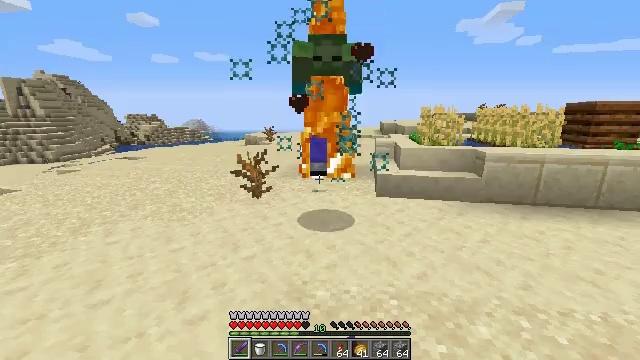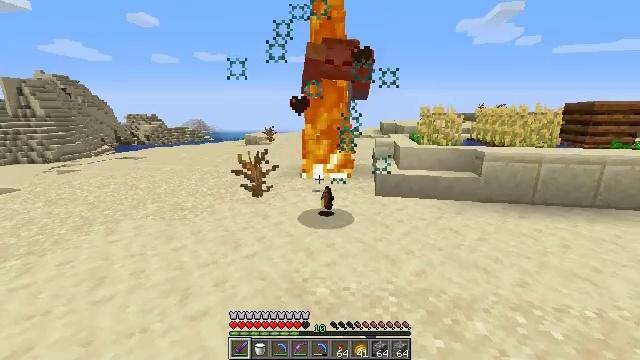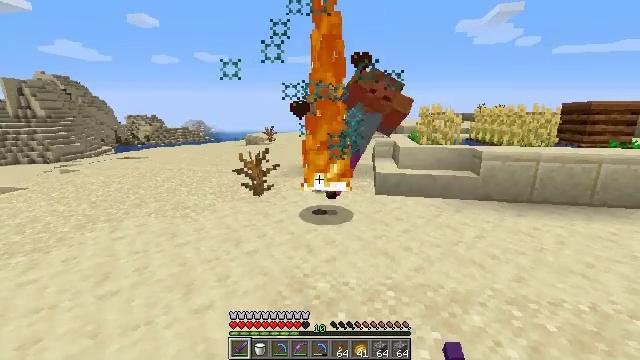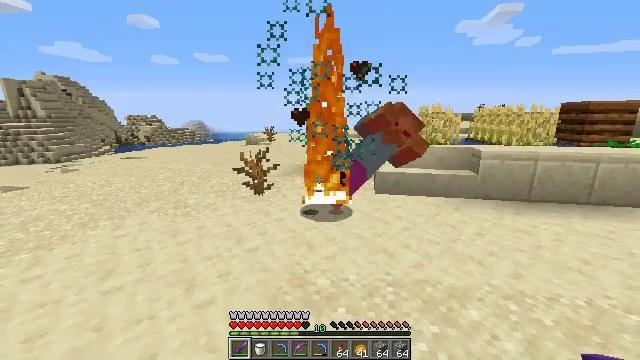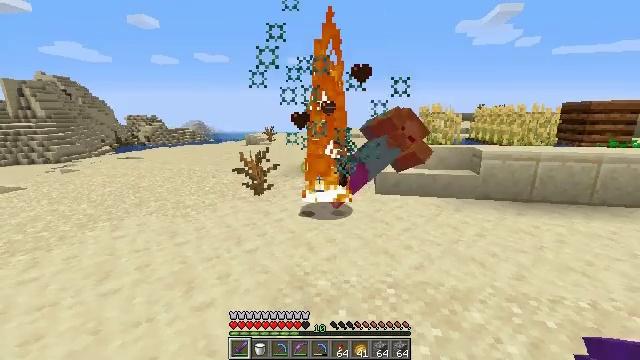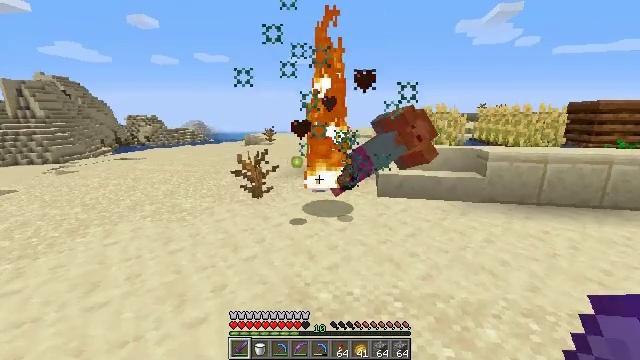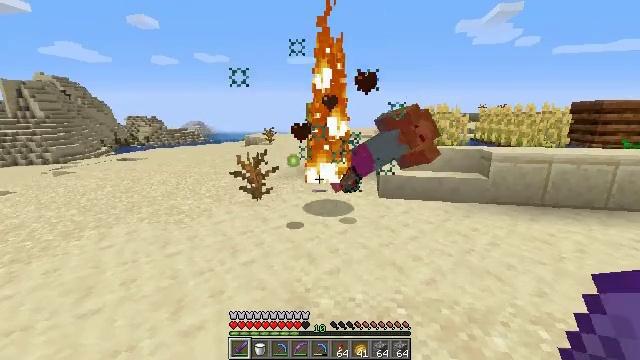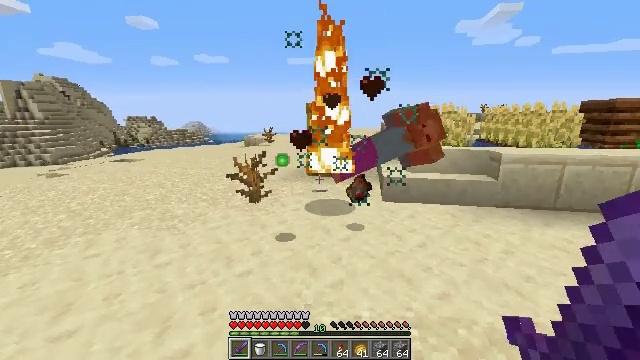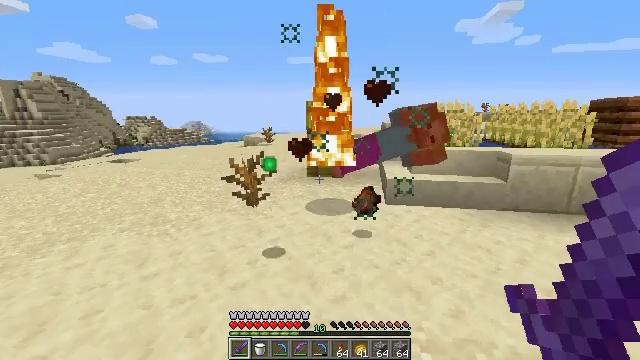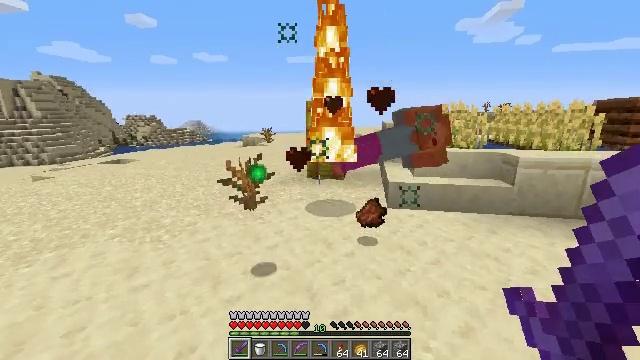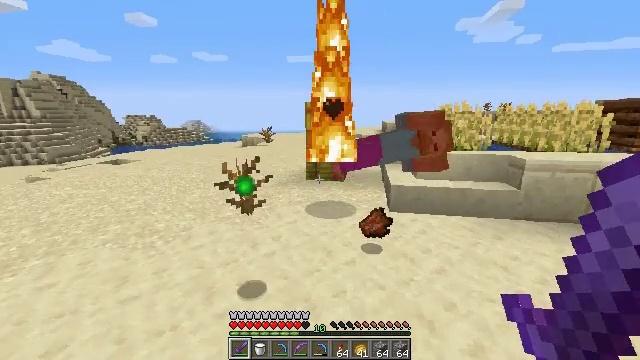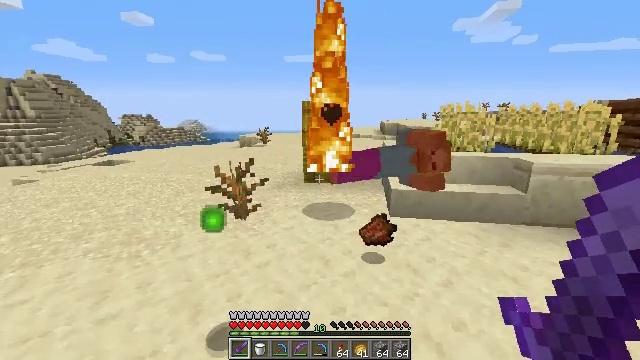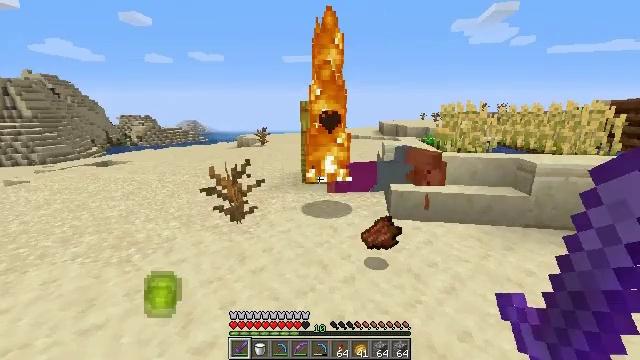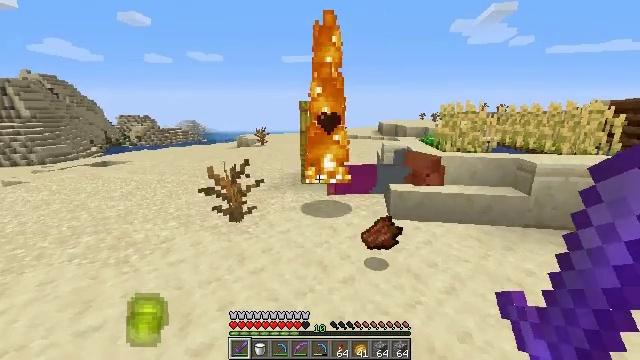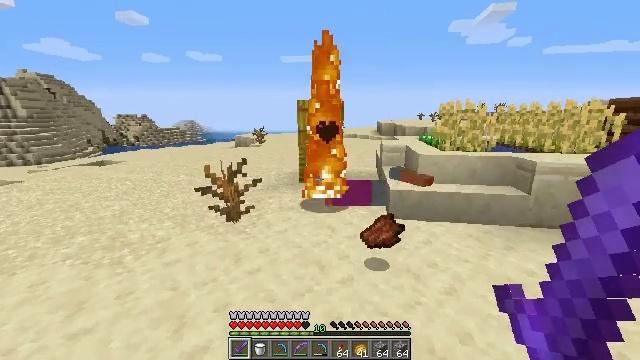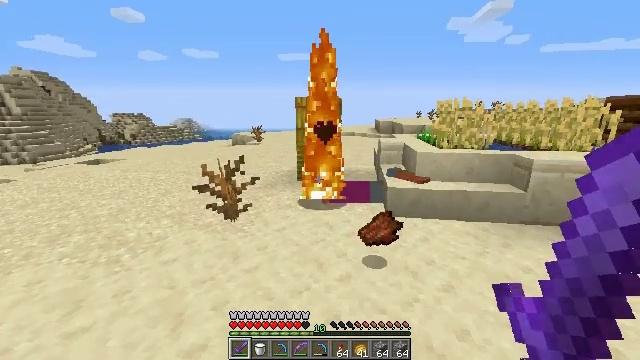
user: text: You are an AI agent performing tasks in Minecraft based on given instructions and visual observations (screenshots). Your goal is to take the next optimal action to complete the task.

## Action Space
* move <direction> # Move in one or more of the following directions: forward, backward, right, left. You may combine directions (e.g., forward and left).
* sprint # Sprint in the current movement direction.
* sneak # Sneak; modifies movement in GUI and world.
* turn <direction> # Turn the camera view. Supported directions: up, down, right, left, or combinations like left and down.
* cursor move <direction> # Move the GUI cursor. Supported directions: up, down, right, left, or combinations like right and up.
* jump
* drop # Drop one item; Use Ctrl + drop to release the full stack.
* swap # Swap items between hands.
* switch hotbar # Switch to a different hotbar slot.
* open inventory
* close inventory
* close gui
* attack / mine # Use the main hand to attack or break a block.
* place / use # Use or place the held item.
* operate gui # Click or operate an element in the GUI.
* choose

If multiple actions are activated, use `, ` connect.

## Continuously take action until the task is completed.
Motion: motion action
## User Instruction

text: Attack the hay block to get hay.
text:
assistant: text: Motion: attack / mine
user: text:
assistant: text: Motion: no_op
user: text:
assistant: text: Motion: no_op
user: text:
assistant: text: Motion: move forward
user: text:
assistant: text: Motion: move forward
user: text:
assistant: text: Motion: move forward
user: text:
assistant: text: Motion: move forward
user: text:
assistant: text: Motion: move forward
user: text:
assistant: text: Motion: move forward
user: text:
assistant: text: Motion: move forward
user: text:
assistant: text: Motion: no_op
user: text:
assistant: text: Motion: no_op
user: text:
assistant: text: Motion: no_op
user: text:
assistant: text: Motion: no_op
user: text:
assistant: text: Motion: no_op
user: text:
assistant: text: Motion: no_op
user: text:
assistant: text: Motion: no_op
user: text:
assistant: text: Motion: no_op
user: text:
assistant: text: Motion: move forward
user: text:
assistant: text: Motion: move forward
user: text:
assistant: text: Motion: move forward
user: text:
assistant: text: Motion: move forward
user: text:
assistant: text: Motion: move forward
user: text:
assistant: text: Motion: move forward
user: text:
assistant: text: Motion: move forward
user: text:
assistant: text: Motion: move forward
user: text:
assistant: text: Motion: move forward
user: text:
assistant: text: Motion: move forward
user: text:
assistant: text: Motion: move forward
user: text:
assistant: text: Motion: move forward